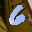
Label: 6